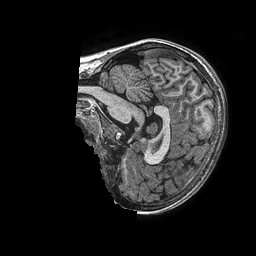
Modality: T1w
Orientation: sagittal
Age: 9
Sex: male
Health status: ill
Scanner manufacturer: ge
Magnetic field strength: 3 T
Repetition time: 0.00668 s
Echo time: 0.00294 s